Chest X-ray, AP view. Patient: 44 years old, sex M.
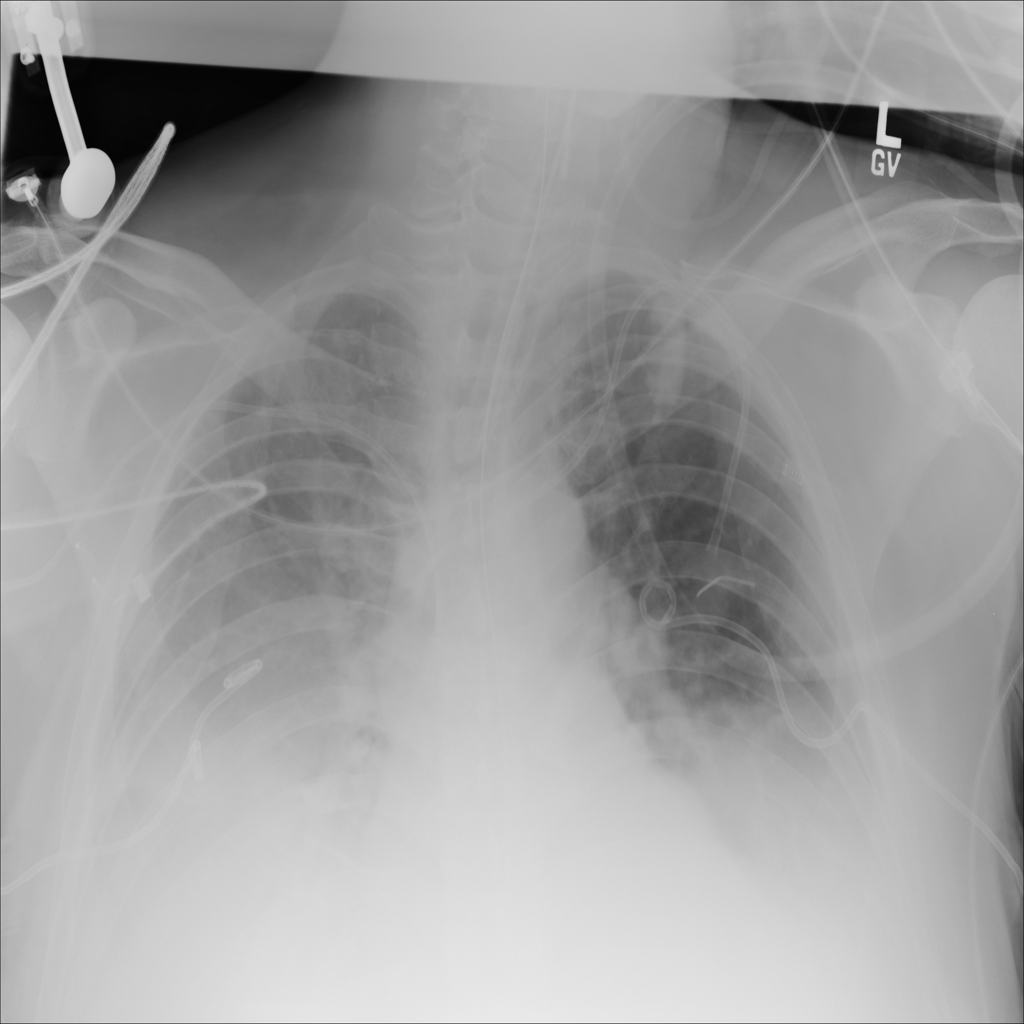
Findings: Atelectasis, Effusion, Infiltration